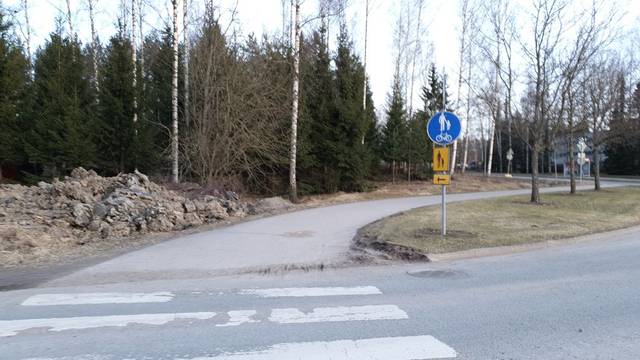
Region: Finland
Coordinates: 60.266, 24.883